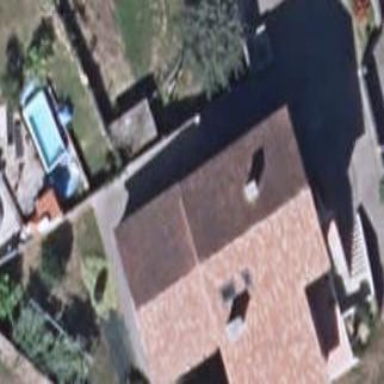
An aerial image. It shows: Simple house.